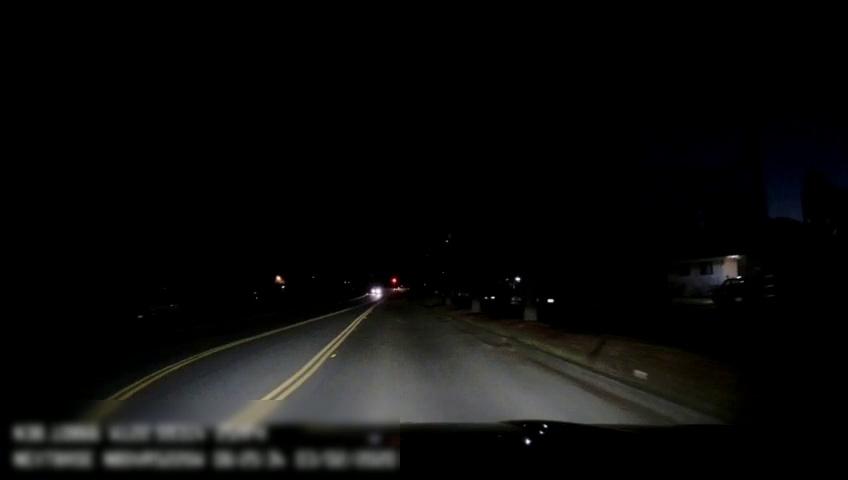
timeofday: Night
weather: Other
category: Drivable Space
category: Vehicles | SUV
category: Lanes | Current Lane
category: Lanes | Alternate Lane
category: Lanes | Alternate Lane
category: Lanes | Alternate Lane